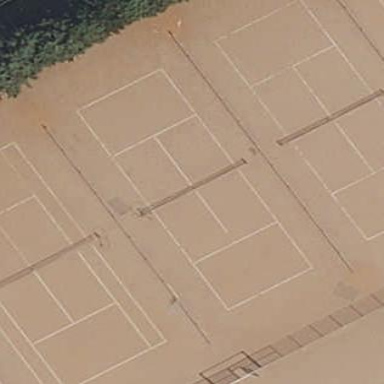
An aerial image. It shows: Tennis court on pitch designated for leisure land.